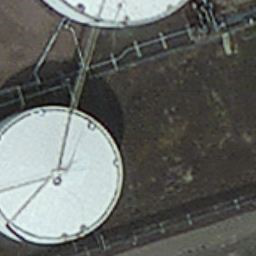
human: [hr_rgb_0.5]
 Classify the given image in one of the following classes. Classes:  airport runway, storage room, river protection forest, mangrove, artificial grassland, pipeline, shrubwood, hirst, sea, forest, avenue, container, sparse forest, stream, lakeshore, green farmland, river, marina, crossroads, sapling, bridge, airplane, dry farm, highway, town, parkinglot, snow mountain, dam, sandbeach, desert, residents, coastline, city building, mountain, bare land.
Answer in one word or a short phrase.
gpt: storage room